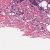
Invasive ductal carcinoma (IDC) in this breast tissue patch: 0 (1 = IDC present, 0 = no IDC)